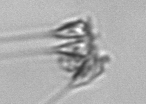
Label: Asterionellopsis_glacialis